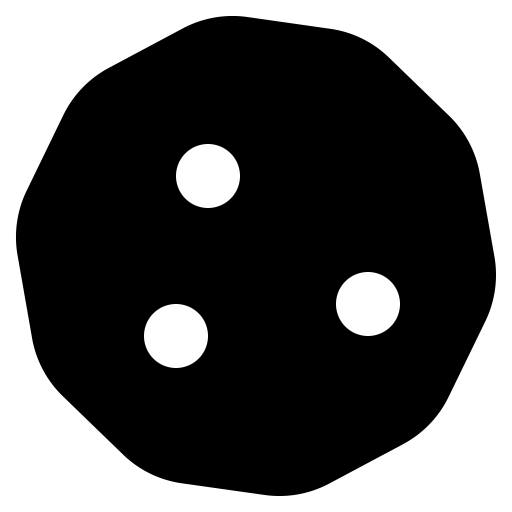
Tags: icon, FontAwesome, fa-icon, solid, cookie